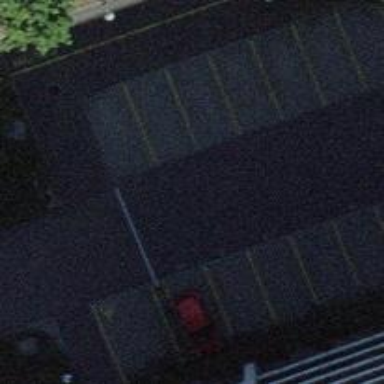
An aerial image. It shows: Car-sharing service available at this location.